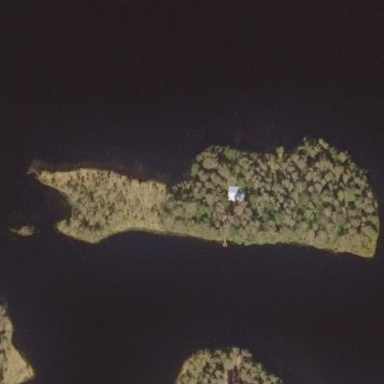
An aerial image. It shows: Island covered with woodland.